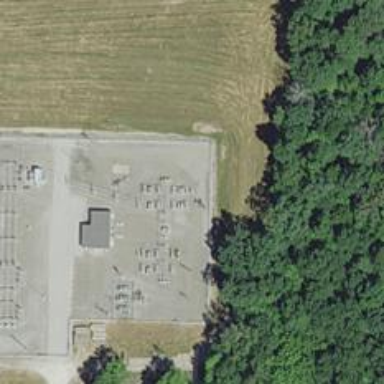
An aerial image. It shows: Power pole.